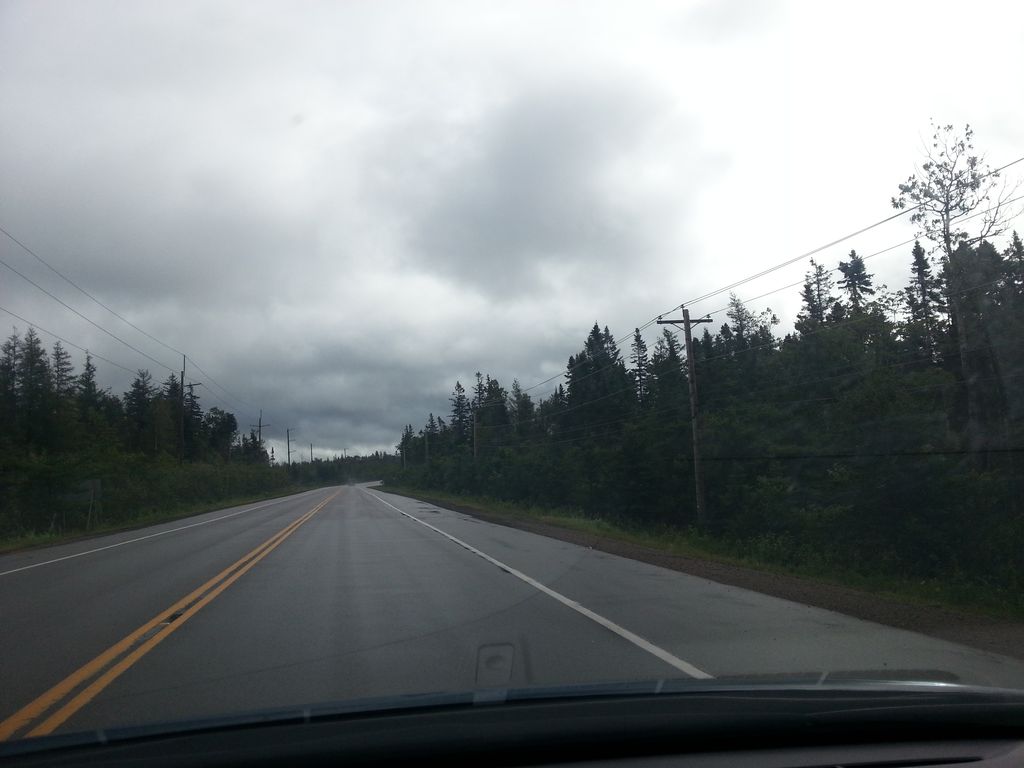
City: charlottetown